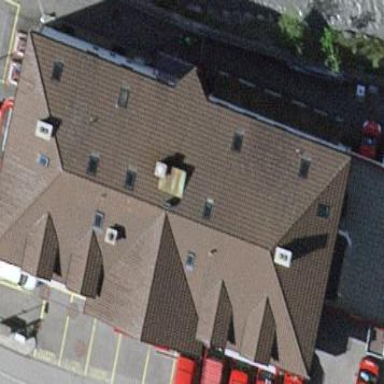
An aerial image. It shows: Building with hipped roof shape.